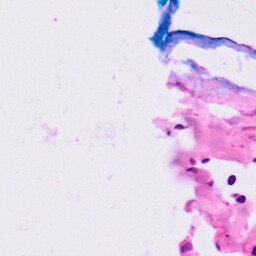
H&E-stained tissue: Lung